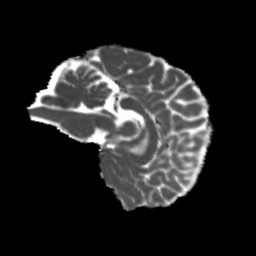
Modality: MD
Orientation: sagittal
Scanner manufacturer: siemens
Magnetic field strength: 3 T
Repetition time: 4 s
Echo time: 0.0594 s